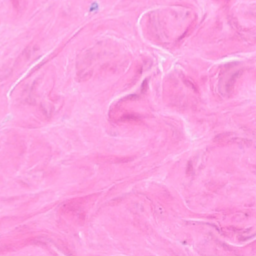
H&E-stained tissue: Breast